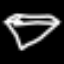
Label: diamond